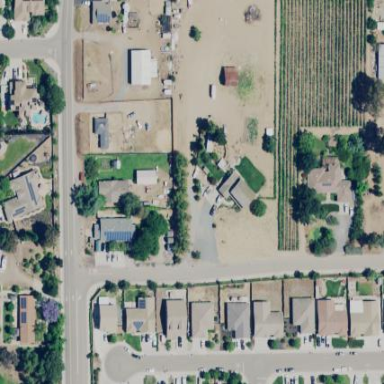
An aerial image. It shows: Residential area composed of single-family homes.